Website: bh-photo
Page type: gifting
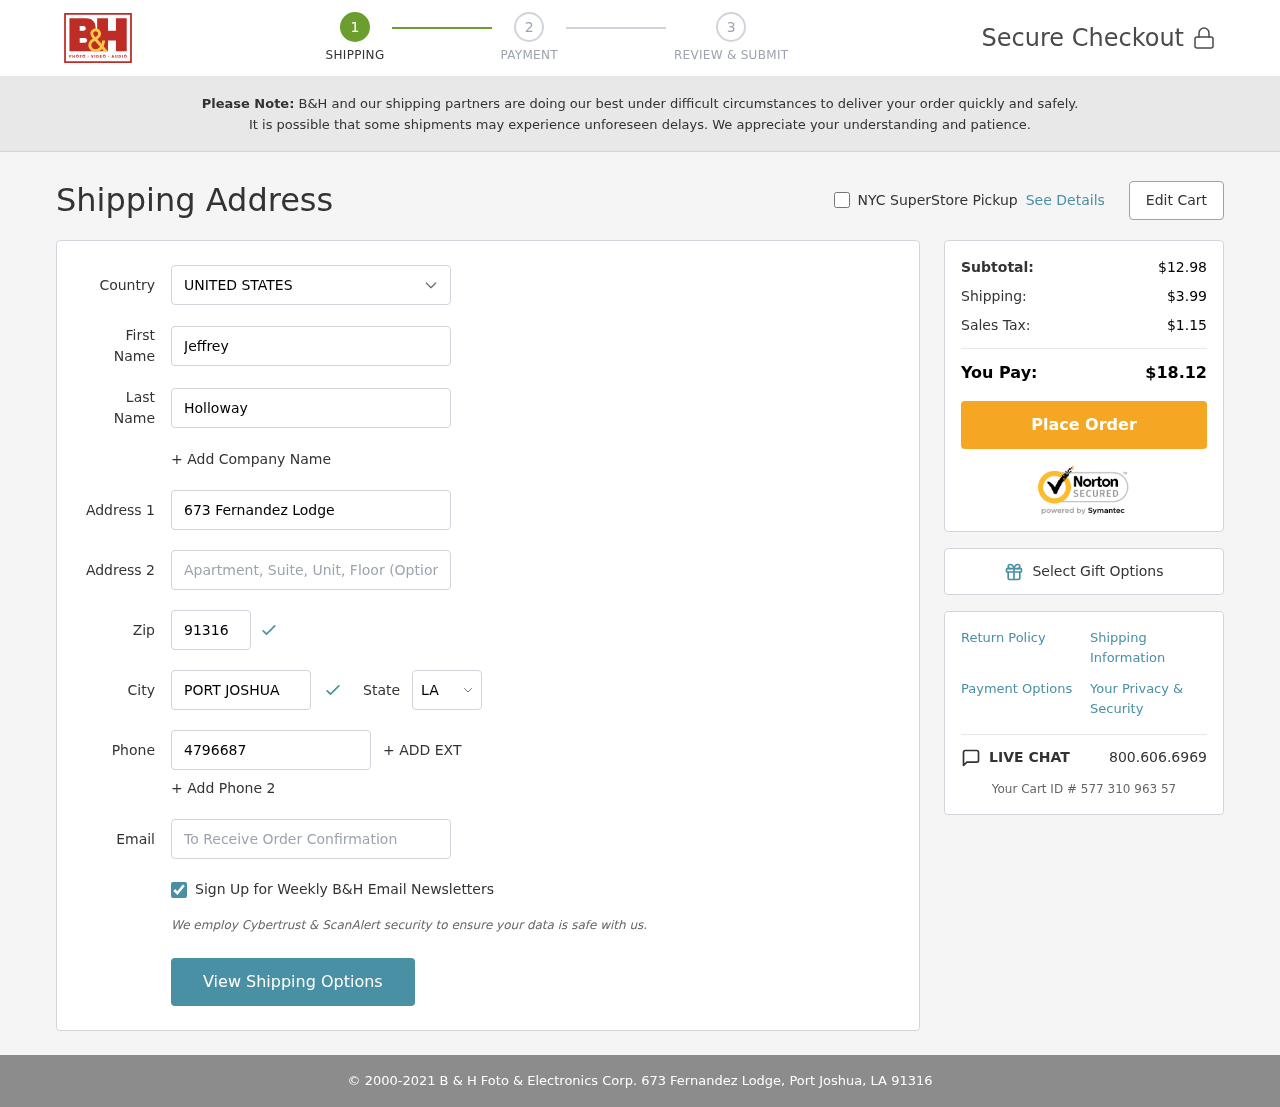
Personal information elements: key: PII_CITY
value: Port Joshua
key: PII_COUNTRY
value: United States
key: PII_EMAIL
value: jeffreyholloway@gmail.com
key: PII_FIRSTNAME
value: Jeffrey
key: PII_LASTNAME
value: Holloway
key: PII_PHONE
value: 4796687320
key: PII_POSTCODE
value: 91316
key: PII_STATE_ABBR
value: LA
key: PII_STREET
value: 673 Fernandez Lodge
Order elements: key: ORDER_SUBTOTAL
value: $12.98
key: ORDER_SHIPPING_COST
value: $3.99
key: ORDER_TAX
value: $1.15
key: ORDER_TOTAL
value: $18.12
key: ORDER_ID
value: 577 310 963 57